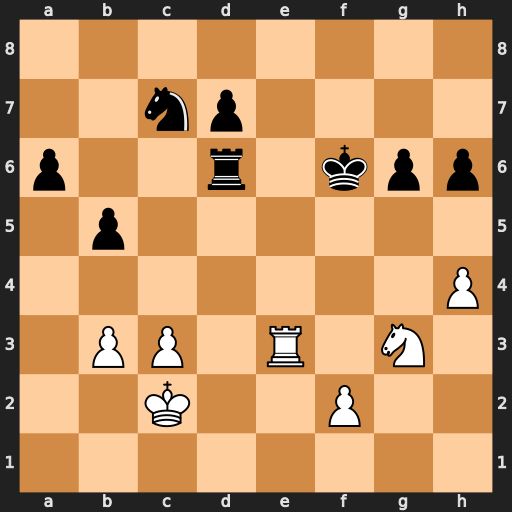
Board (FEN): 8/2np4/p2r1kpp/1p6/7P/1PP1R1N1/2K2P2/8
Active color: w
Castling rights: -
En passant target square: -
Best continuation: Ne4+ Ke7 Nxd6+